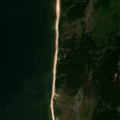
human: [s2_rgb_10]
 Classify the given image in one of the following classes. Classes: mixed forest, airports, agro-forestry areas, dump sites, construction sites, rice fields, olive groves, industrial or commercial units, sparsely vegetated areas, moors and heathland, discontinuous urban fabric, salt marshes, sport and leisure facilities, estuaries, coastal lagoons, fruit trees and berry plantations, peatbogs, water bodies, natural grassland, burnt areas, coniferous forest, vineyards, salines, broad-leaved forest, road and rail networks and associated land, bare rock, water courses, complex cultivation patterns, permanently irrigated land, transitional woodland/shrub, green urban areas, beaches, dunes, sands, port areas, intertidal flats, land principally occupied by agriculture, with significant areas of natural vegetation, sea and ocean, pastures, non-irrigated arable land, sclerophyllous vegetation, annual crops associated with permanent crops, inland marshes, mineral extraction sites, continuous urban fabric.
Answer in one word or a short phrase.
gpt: broad-leaved forest, moors and heathland, transitional woodland/shrub, beaches, dunes, sands, sea and ocean